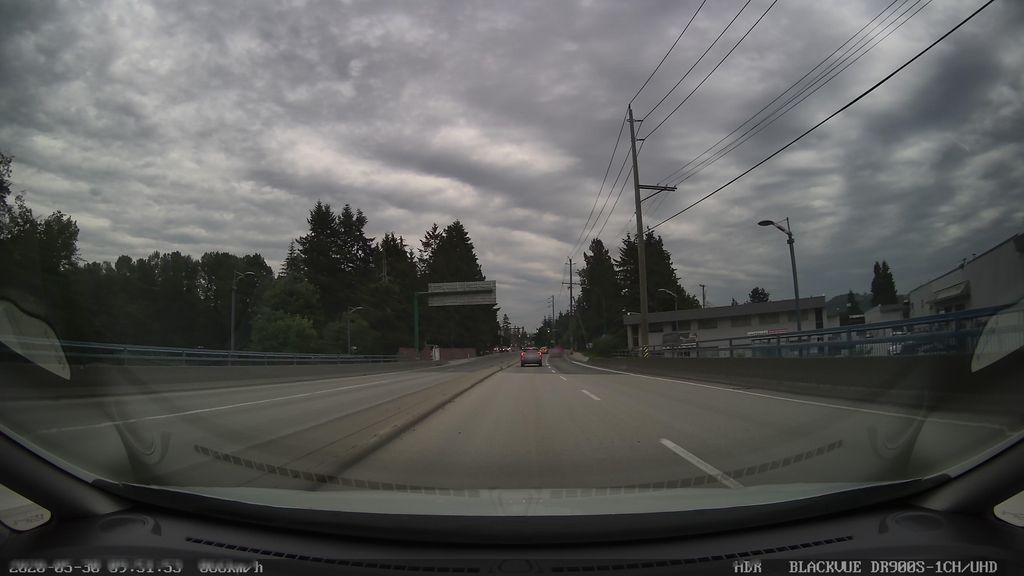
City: vancouver